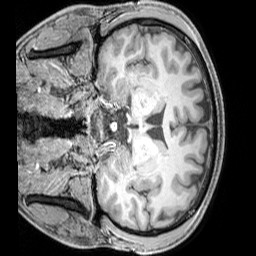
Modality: T1w
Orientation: coronal
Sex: male
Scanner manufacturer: siemens
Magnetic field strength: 3 T
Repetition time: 2.3 s
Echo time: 0.00226 s